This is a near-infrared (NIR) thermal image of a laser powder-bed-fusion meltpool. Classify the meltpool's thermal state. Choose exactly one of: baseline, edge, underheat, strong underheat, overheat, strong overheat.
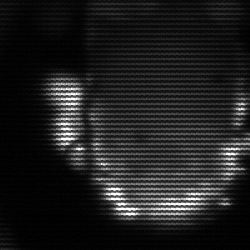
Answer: baseline